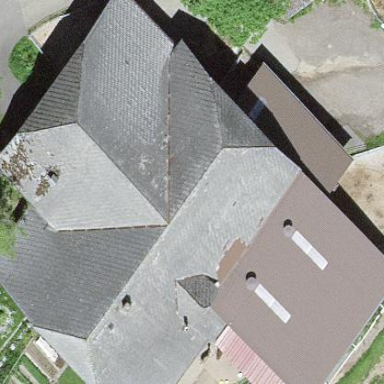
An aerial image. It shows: Farm building.